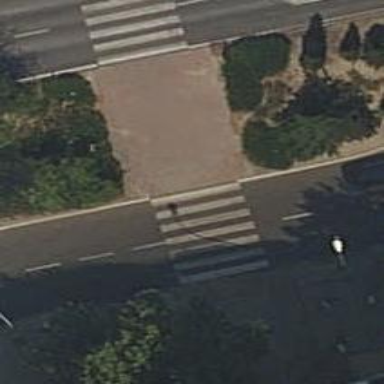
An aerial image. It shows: Uncontrolled crossing on the road.